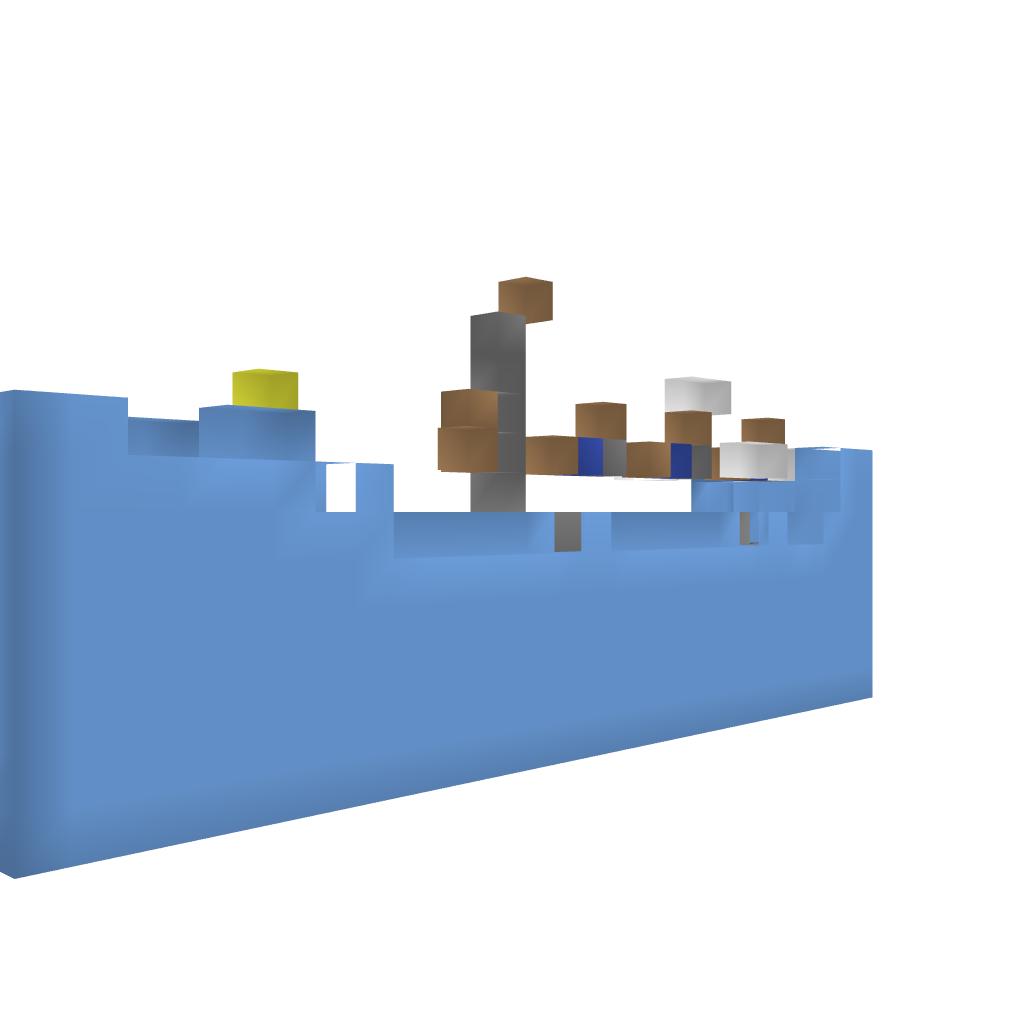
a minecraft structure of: Functional Mini Submarine bad low quality